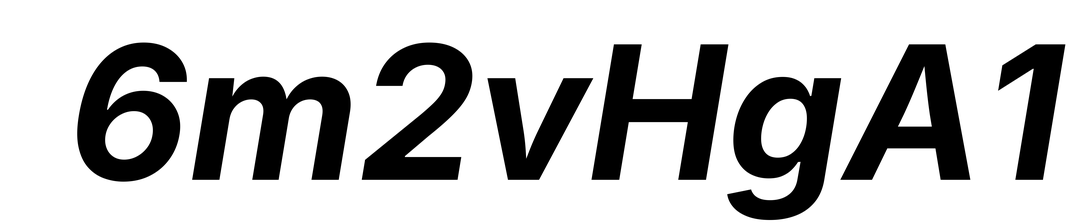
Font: Inter-Italic_Bold_Italic